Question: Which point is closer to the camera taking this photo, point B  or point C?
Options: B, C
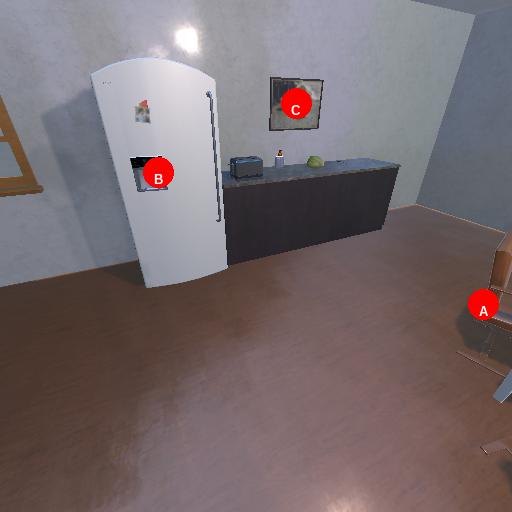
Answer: B